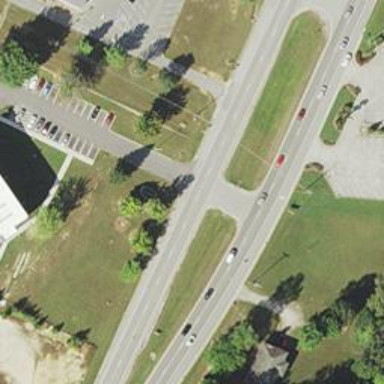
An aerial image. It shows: Asphalt road classified as trunk highway.